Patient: sex M, age 60
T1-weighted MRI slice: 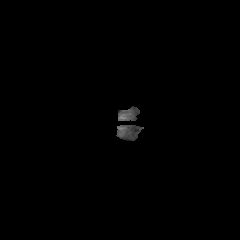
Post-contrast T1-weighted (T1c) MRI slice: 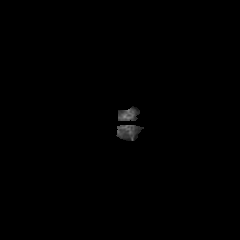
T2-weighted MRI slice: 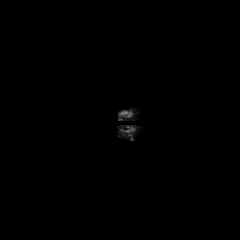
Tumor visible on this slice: no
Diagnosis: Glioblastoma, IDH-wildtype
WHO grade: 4